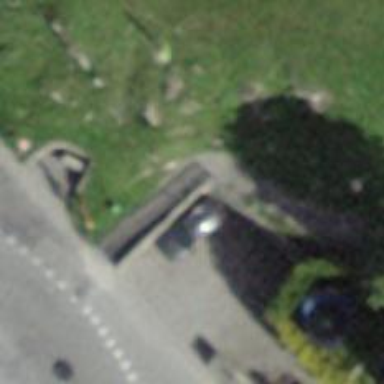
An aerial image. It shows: Set of steps on the road.